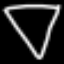
Label: diamond